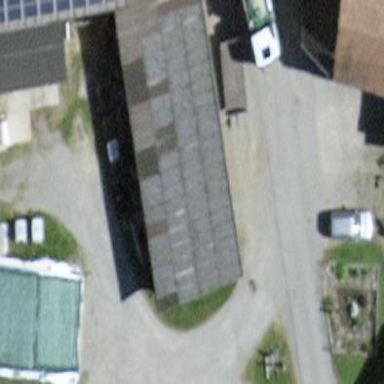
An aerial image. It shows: Shed building.